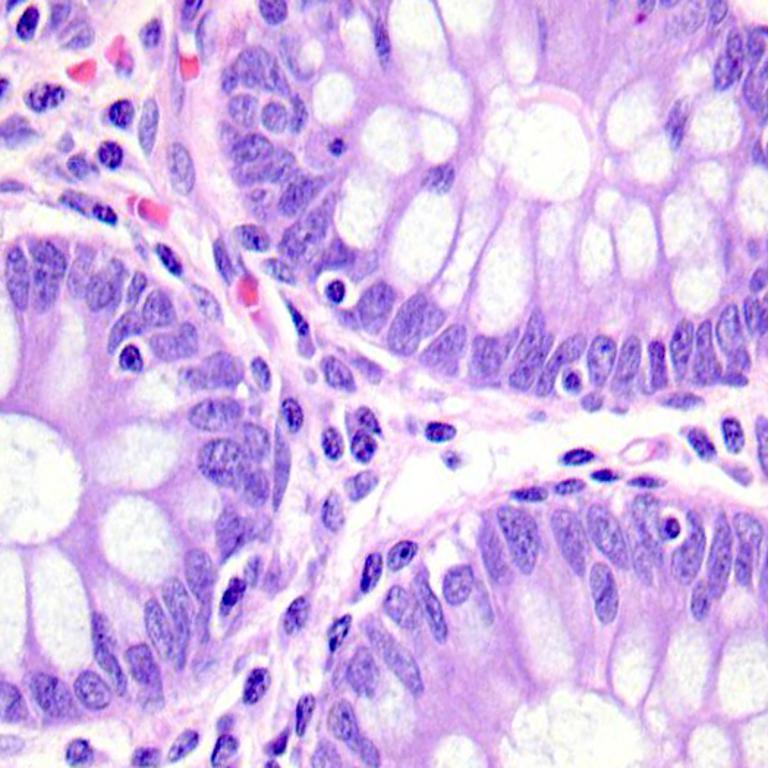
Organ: colon
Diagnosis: benign